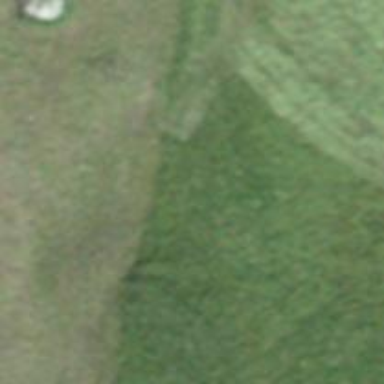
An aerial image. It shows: Grass path.